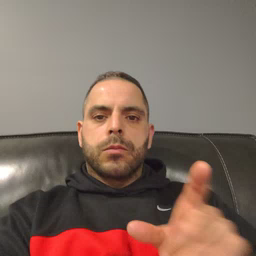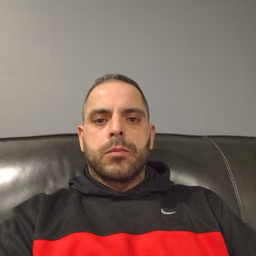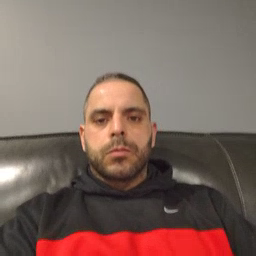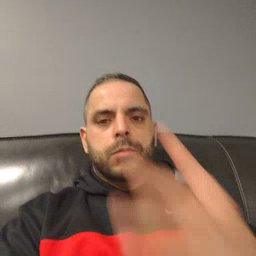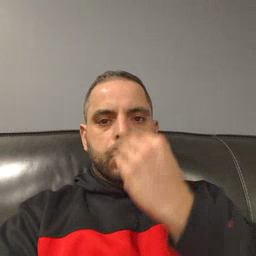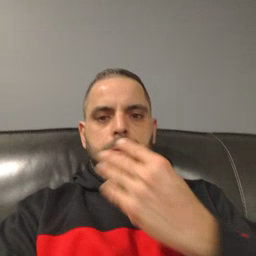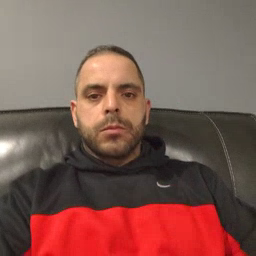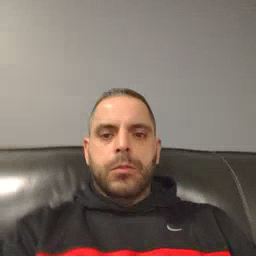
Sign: sleep